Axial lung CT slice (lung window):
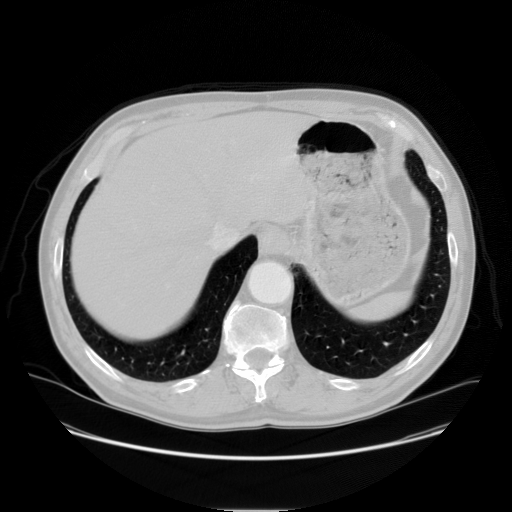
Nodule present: no